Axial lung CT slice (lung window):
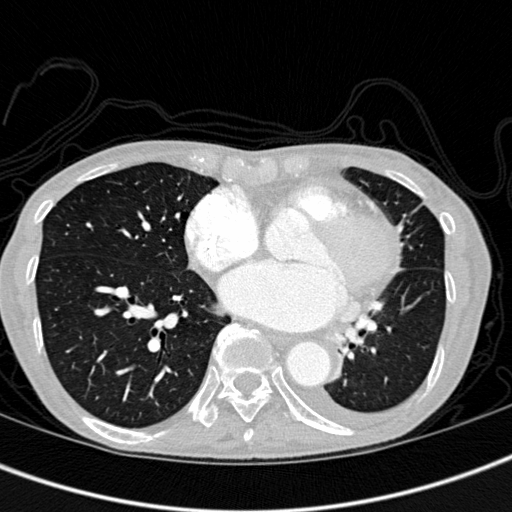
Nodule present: no